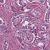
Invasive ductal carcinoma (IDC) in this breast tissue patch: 1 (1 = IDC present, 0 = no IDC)